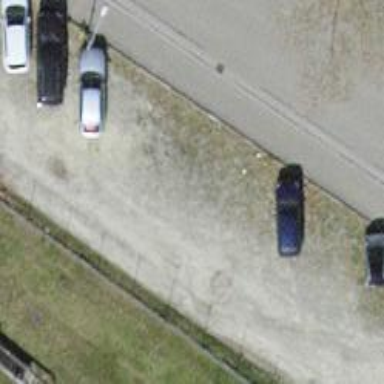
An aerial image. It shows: Parking area with fine gravel surface.